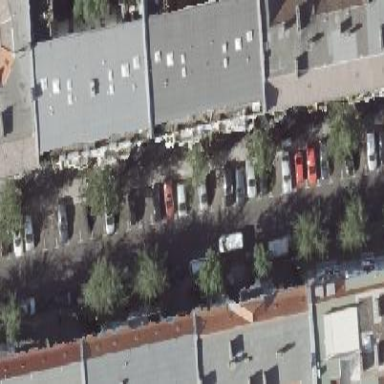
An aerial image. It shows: Street-side parking available in parallel orientation.